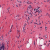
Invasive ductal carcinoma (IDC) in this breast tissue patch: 0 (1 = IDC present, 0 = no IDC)